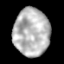
Tissue: lung
Cell type: Epithelial cells
Senescence score: 0.1359
Nuclear area (px): 1672
Mean DAPI intensity: 182.471